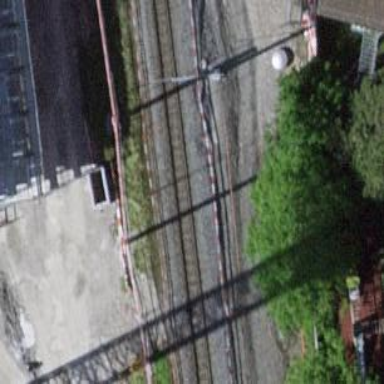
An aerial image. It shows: Railway switch.